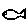
Label: fish